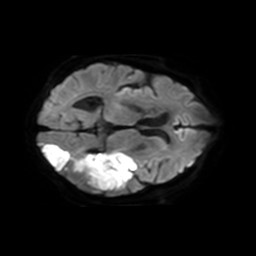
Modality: TRACE
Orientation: axial
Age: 65
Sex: male
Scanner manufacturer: philips
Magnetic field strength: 3 T
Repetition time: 3.08 s
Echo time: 0.076 s